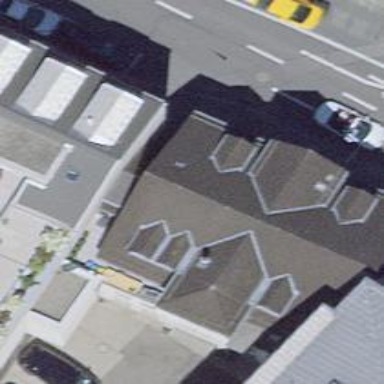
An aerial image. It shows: Clothing store.